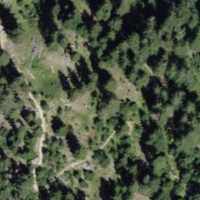
EUNIS habitat code: 43
Species observed at this site:
Fraxinus excelsior